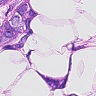
Metastatic tissue present: yes